【题型】填空题　【知识点】解析几何　【难度】hard
已知实数 \(x_1, x_2, y_1, y_2\) 满足：\(x_1^2 + y_1^2 = 1, x_2^2 + y_2^2 = 1, x_1x_2 + y_1y_2 = \frac{1}{2}\)，则 \(\frac{|x_1 + y_1 - 1|}{\sqrt{2}} + \frac{|x_2 + y_2 - 1|}{\sqrt{2}}\) 的最小值为 \underline{\quad\quad}.

\vspace{1em}

\textbf{【答案】} \(\dfrac{\sqrt{6} - \sqrt{2}}{4}\)

\vspace{1em}
【解答】
\textbf{【详解】}

设 \(A(x_1, y_1), B(x_2, y_2)\)，则 \(\overrightarrow{OA} = (x_1, y_1), \overrightarrow{OB} = (x_2, y_2)\)，由 \(x_1^2 + y_1^2 = 1, x_2^2 + y_2^2 = 1\)，\(x_1x_2 + y_1y_2 = \frac{1}{2}\)，

得点 \(A, B\) 在单位圆 \(x^2 + y^2 = 1\) 上，且 \(\overrightarrow{OA} \cdot \overrightarrow{OB} = x_1x_2 + y_1y_2 = 1 \times 1 \times \cos\angle AOB = \frac{1}{2}\)，

即 \(\angle AOB = 60^\circ\)，则 \(\triangle AOB\) 为等边三角形，\(|AB| = 1\)，

\(\frac{|x_1 + y_1 - 1|}{\sqrt{2}} + \frac{|x_2 + y_2 - 1|}{\sqrt{2}}\) 可视为点 \(A, B\) 到直线 \(l: x + y - 1 = 0\) 的距离 \(d_1\) 与 \(d_2\) 之和，

当点 \(A, B\) 在直线 \(l\) 同侧时，

设 \(A(\cos\alpha, \sin\alpha), B(\cos(\alpha + \frac{\pi}{3}), \sin(\alpha + \frac{\pi}{3}))\)，\(0 < \alpha < \frac{\pi}{6}\) 或 \(\frac{\pi}{2} < \alpha < \frac{5\pi}{3}\)，

当 \(0 < \alpha < \frac{\pi}{6}\) 时，\(\frac{\pi}{4} < \alpha + \frac{\pi}{4} < \frac{5\pi}{12}\)，则 \(\sin\alpha + \cos\alpha = \sqrt{2}\sin(\alpha + \frac{\pi}{4}) > 1\)，

\(\frac{7\pi}{12} < \alpha + \frac{\pi}{3} + \frac{\pi}{4} < \frac{3\pi}{4}\)，\(\sin(\alpha + \frac{\pi}{3}) + \cos(\alpha + \frac{\pi}{3}) = \sqrt{2}\sin(\alpha + \frac{\pi}{3} + \frac{\pi}{4}) > 1\)，

\[
\cos\frac{5\pi}{12} = \sin\frac{\pi}{12} = \sin\left(\frac{\pi}{3} - \frac{\pi}{4}\right) = \sin\frac{\pi}{3}\cos\frac{\pi}{4} - \cos\frac{\pi}{3}\sin\frac{\pi}{4} = \frac{\sqrt{6}}{4} - \frac{\sqrt{2}}{4} = \frac{\sqrt{6} - \sqrt{2}}{4},
\]
\[
\sin\frac{5\pi}{12} = \cos\frac{\pi}{12} = \cos\left(\frac{\pi}{3} - \frac{\pi}{4}\right) = \cos\frac{\pi}{3}\cos\frac{\pi}{4} + \sin\frac{\pi}{3}\sin\frac{\pi}{4} = \frac{\sqrt{2}}{4} + \frac{\sqrt{6}}{4} = \frac{\sqrt{6} + \sqrt{2}}{4},
\]

于是
\[
d_1 + d_2 = \frac{|\sin\alpha + \cos\alpha - 1|}{\sqrt{2}} + \frac{|\sin(\alpha + \frac{\pi}{3}) + \cos(\alpha + \frac{\pi}{3}) - 1|}{\sqrt{2}}
\]
\[
= \frac{1}{\sqrt{2}}\left[\sin\alpha + \cos\alpha + \sin\left(\alpha + \frac{\pi}{3}\right) + \cos\left(\alpha + \frac{\pi}{3}\right) - 2\right] = \frac{1}{\sqrt{2}}\left(\frac{3 - \sqrt{3}}{2}\sin\alpha + \frac{3 + \sqrt{3}}{2}\cos\alpha\right) - \sqrt{2}
\]
\[
= \frac{\sqrt{6}}{\sqrt{2}}\left(\frac{\sqrt{6} - \sqrt{2}}{4}\sin\alpha + \frac{\sqrt{6} + \sqrt{2}}{4}\cos\alpha\right) - \sqrt{2} = \sqrt{3}\sin\left(\alpha + \frac{5\pi}{12}\right) - \sqrt{2},
\]

由 \(0 < \alpha < \frac{\pi}{6}\)，得 \(\frac{5\pi}{12} < \alpha + \frac{5\pi}{12} < \frac{7\pi}{12}\)，\(\frac{\sqrt{6} + \sqrt{2}}{4} < \sin\left(\alpha + \frac{5\pi}{12}\right) \le 1\)，\(d_1 + d_2 > \frac{\sqrt{6} - \sqrt{2}}{4}\)；

当 \(\frac{\pi}{2} < \alpha < \frac{5\pi}{3}\) 时，\(\frac{3\pi}{4} < \alpha + \frac{\pi}{4} < \frac{23\pi}{12}\)，则 \(\sin\alpha + \cos\alpha = \sqrt{2}\sin\left(\alpha + \frac{\pi}{4}\right) < 1\)，

\(\frac{13\pi}{12} < \alpha + \frac{\pi}{3} + \frac{\pi}{4} < \frac{9\pi}{4}\)，\(\sin\left(\alpha + \frac{\pi}{3}\right) + \cos\left(\alpha + \frac{\pi}{3}\right) = \sqrt{2}\sin\left(\alpha + \frac{\pi}{3} + \frac{\pi}{4}\right) < 1\)，

\[
d_1 + d_2 = \frac{1}{\sqrt{2}}\left[2 - \sin\alpha - \cos\alpha - \sin\left(\alpha + \frac{\pi}{3}\right) - \cos\left(\alpha + \frac{\pi}{3}\right)\right]
\]
\[
= \sqrt{2} - \frac{1}{\sqrt{2}}\left(\frac{3 - \sqrt{3}}{2}\sin\alpha + \frac{3 + \sqrt{3}}{2}\cos\alpha\right) = \sqrt{2} - \sqrt{3}\sin\left(\alpha + \frac{5\pi}{12}\right),
\]

\(\frac{11\pi}{12} < \alpha + \frac{5\pi}{12} < \frac{25\pi}{12}\)，\(-1 \le \sin\left(\alpha + \frac{5\pi}{12}\right) < \frac{\sqrt{6} - \sqrt{2}}{4}\)，\(d_1 + d_2 > \frac{\sqrt{6} + \sqrt{2}}{4}\)；

当点 \(A, B\) 在直线 \(l\) 异侧时（包括点 \(A, B\) 之一在直线 \(l\) 上），

过 \(A, B\) 分别作 \(AA' \perp l, BB' \perp l\)，垂足为 \(A', B'\)，令直线 \(AB\) 与直线 \(l\) 的夹角为 \(\theta\)（\(\frac{\pi}{12} \le \theta \le \frac{5\pi}{12}\)），

\[
d_1 + d_2 = |AB| \sin\theta = \sin\theta \ge \sin\frac{\pi}{12} = \frac{\sqrt{6} - \sqrt{2}}{4},
\]

所以 \(\frac{|x_1 + y_1 - 1|}{\sqrt{2}} + \frac{|x_2 + y_2 - 1|}{\sqrt{2}}\) 的最小值为 \(\frac{\sqrt{6} - \sqrt{2}}{4}\).

故答案为：\(\dfrac{\sqrt{6} - \sqrt{2}}{4}\).

\vspace{1em}

\textbf{【点睛】} 关键点点睛：本题解题的关键是将 \(\frac{|x_1 + y_1 - 1|}{\sqrt{2}} + \frac{|x_2 + y_2 - 1|}{\sqrt{2}}\) 的转化为点 \(A(x_1, y_1), B(x_2, y_2)\) 两点到直线 \(x + y - 1 = 0\) 的距离 \(d_1\) 与 \(d_2\) 之和.

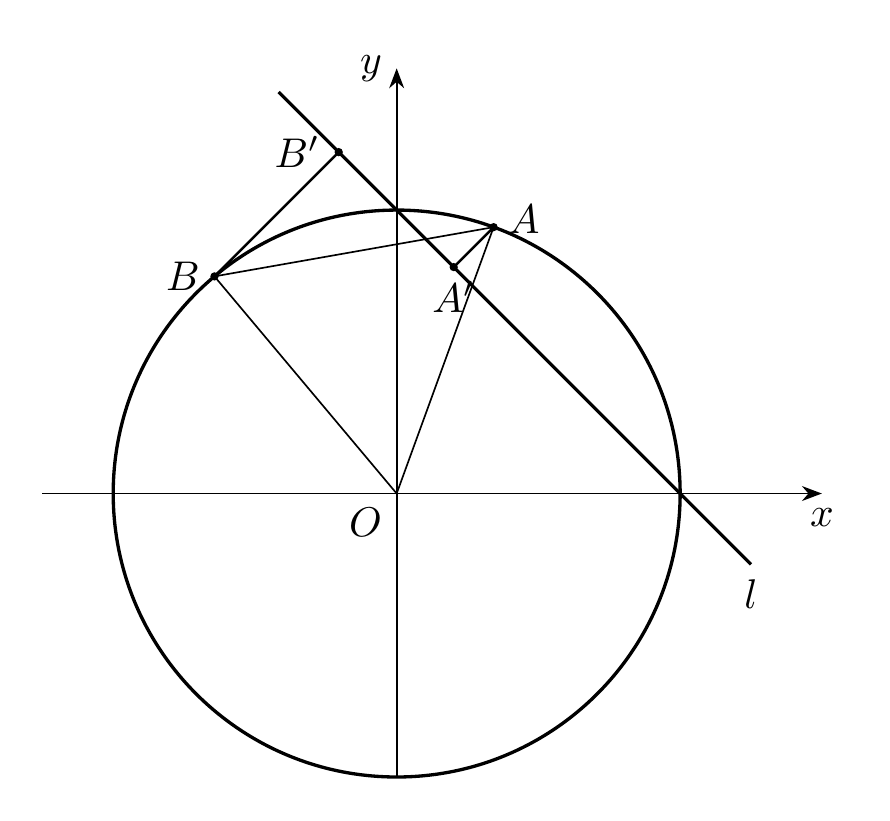